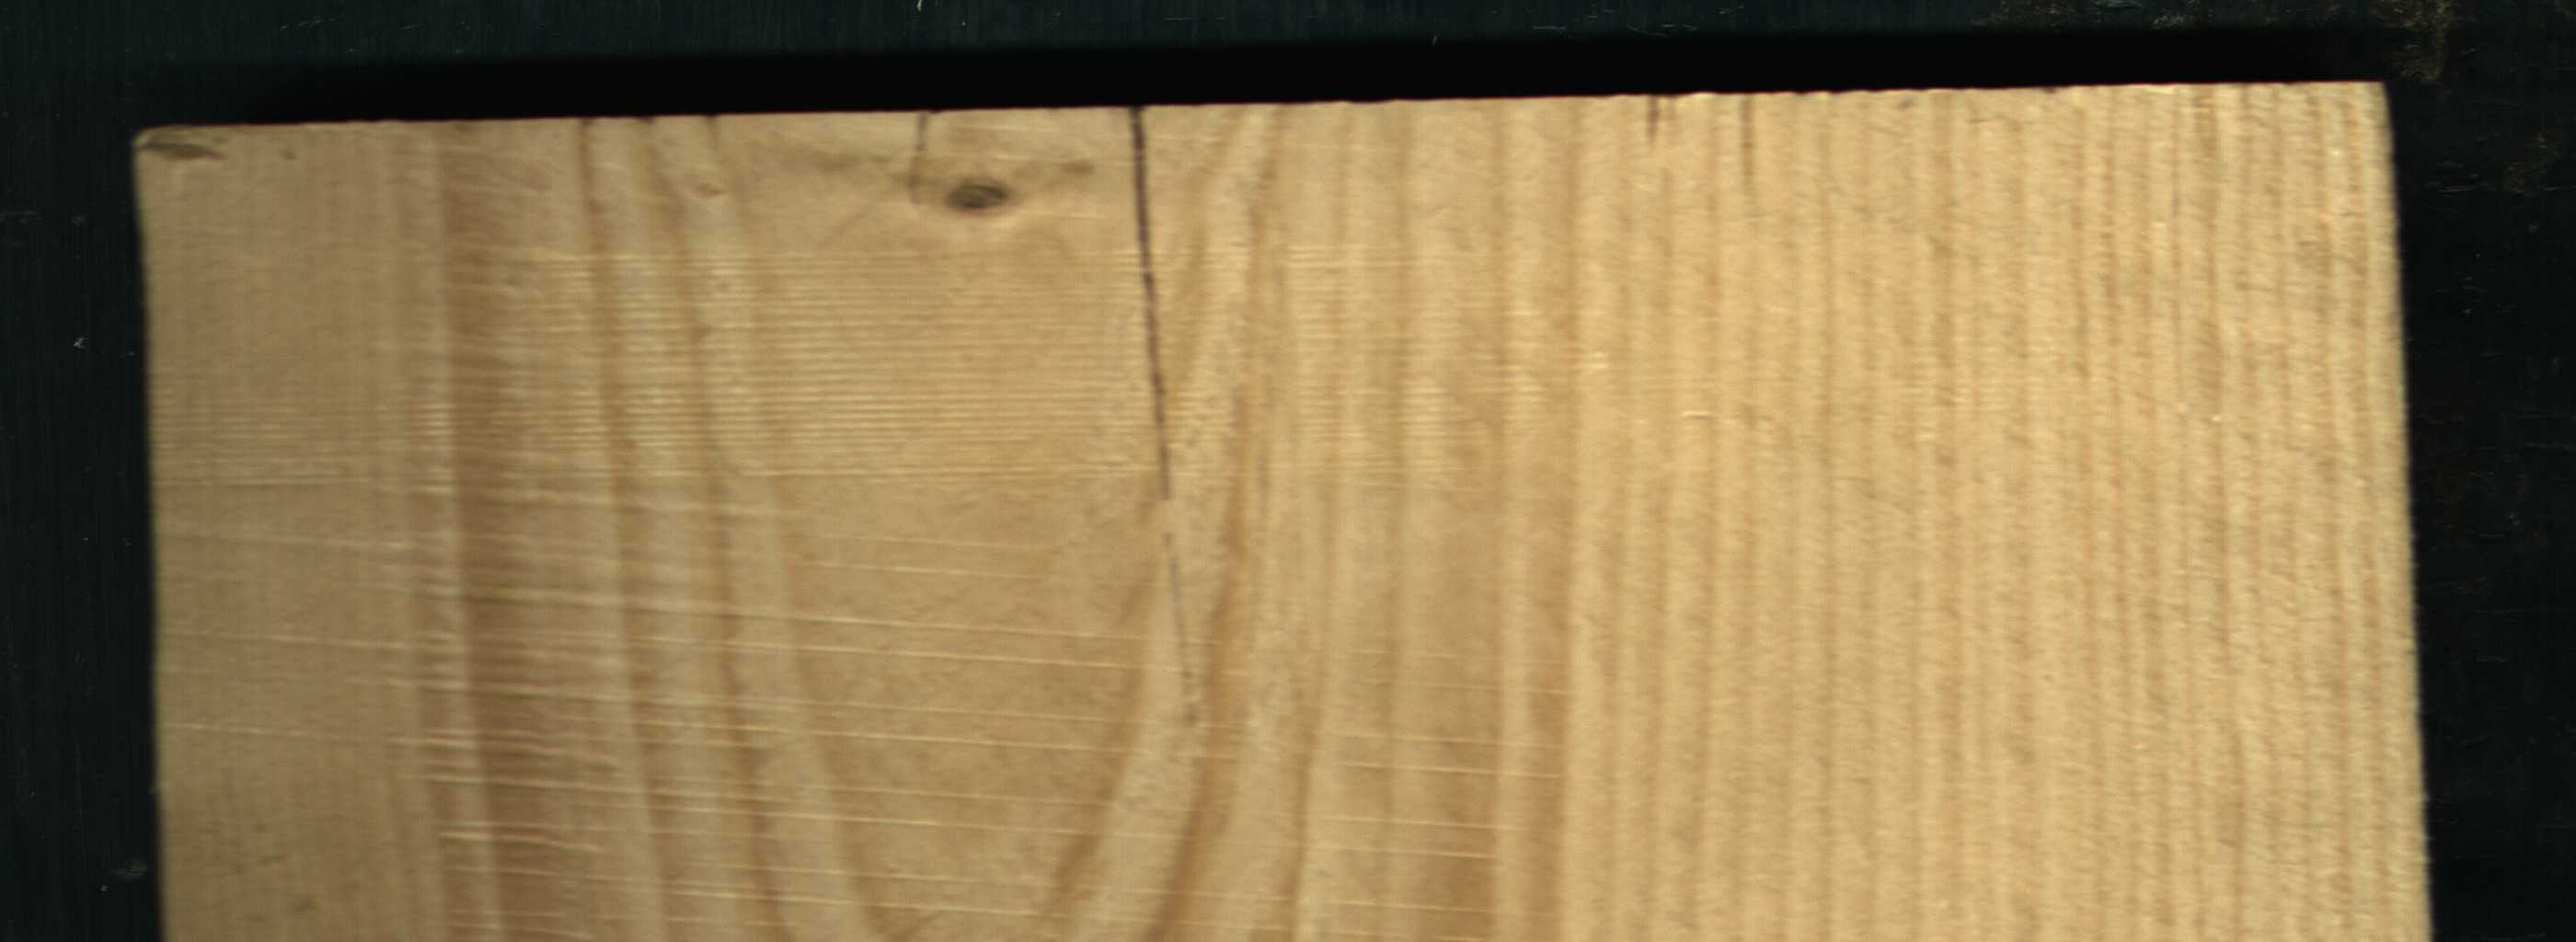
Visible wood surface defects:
Crack
Live_Knot